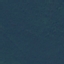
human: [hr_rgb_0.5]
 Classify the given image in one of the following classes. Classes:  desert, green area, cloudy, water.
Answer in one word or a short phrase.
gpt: green area